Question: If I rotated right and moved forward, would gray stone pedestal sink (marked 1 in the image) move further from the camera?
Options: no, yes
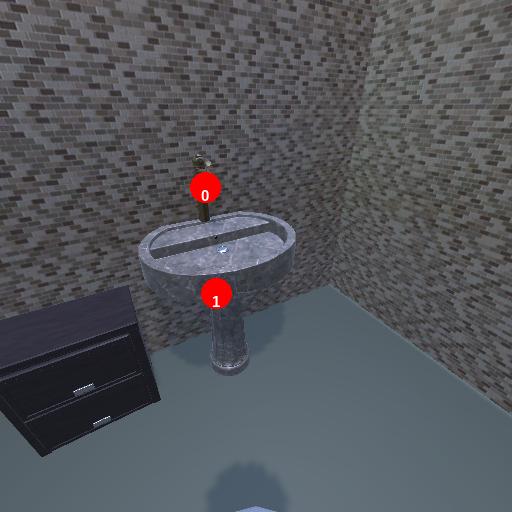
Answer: no